Question: I want to get this image fixed in the canvas so that if I add a text or another image, the image/text will not go back.
'''
<script> function GateFoldClick() {
canvas.clear();
fabric.Image.fromURL('images/FourFoldBrochure.jpg', function (myImg) {
canvas.add(myImg);
myImg.center();
});
}
</script>
'''

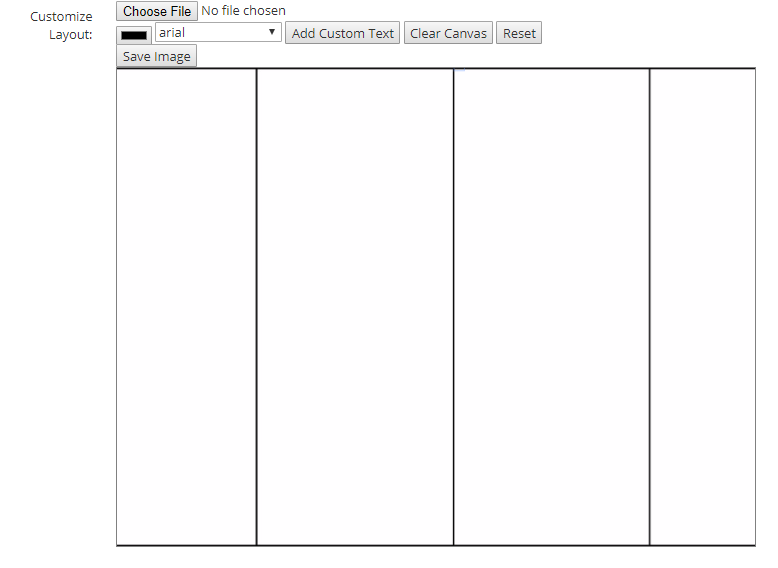
Answer: You could achieve that using <URL> method.
'''
var canvas = new fabric.Canvas('c');
fabric.Image.fromURL('https://i.imgur.com/Q6aZlme.jpg', function(img) {
img.setWidth(200);
img.setHeight(200);
canvas.setBackgroundImage(img);
canvas.renderAll();
});
'''
'''
canvas{border:1px solid #ccc}
'''
'''
<script src="https://cdnjs.cloudflare.com/ajax/libs/fabric.js/1.7.14/fabric.min.js"></script>
<canvas id="c" width="200" height="200"></canvas>
'''